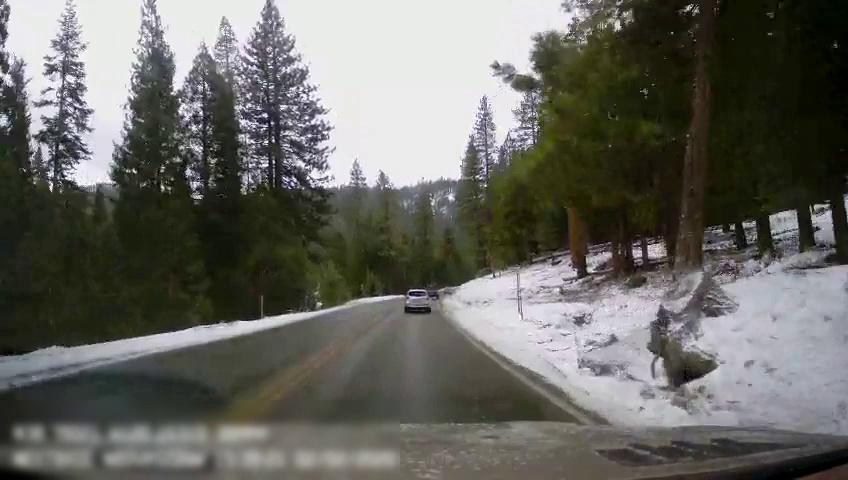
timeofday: Day
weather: Snowy
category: Drivable Space
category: Vehicles | Truck
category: Vehicles | SUV
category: Lanes | Current Lane
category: Lanes | Opposite Lane
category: Lanes | Current Lane